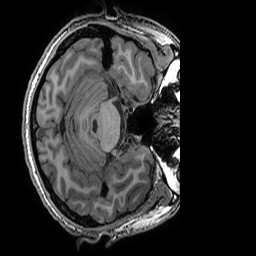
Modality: T1w
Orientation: axial
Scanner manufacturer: ge
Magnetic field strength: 3 T
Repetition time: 0.008156 s
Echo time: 0.00318 s